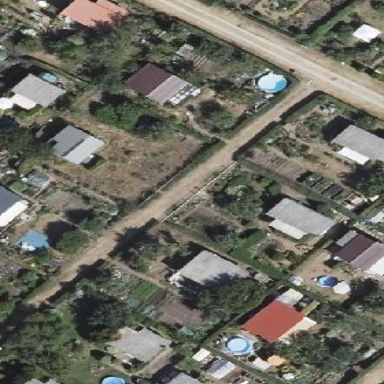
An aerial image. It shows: Plot in the allotments.